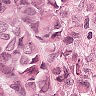
Metastatic tissue present: yes